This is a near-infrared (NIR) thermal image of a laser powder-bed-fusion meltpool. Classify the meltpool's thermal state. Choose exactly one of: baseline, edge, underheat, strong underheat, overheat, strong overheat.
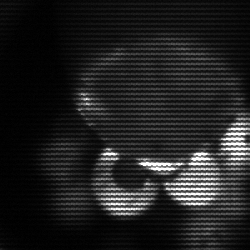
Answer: edge